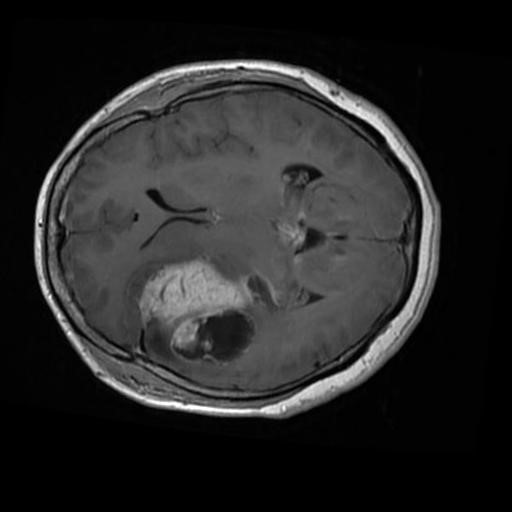
Label: brain_menin